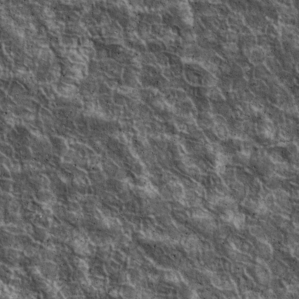
Label: non_frost